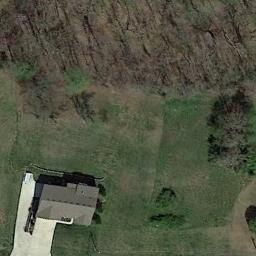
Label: sparse_residential